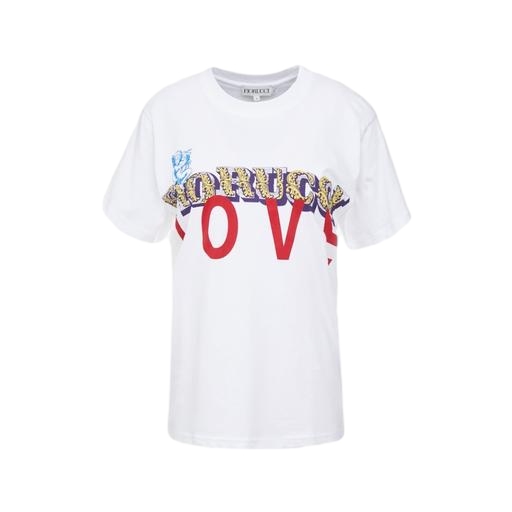
white love t-shirt, multicolor love t-shirt, only white love pizza t-shirt, white background